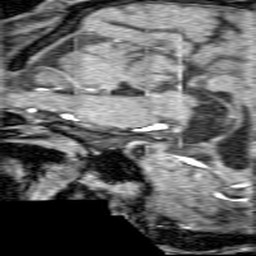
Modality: angio
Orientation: sagittal
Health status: ill
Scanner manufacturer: siemens
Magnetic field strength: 1.5 T
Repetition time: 0.039 s
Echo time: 0.00502 s